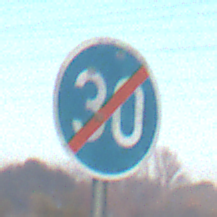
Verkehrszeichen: EndeMindestgeschwindigkeit
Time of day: Dawn
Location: Outdoor (Nature)
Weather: Clear
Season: NotSpecified
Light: Natural